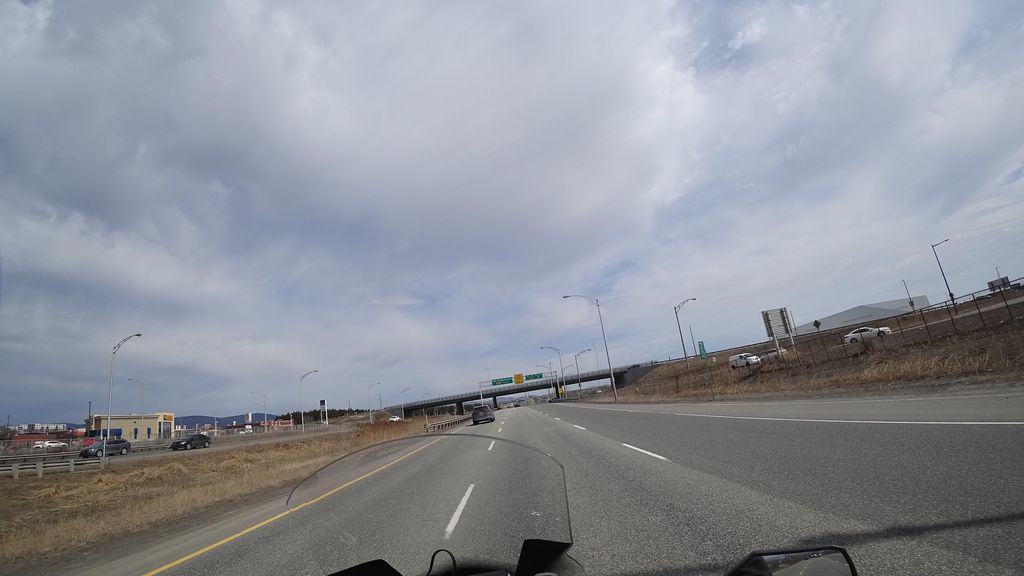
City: quebec_city